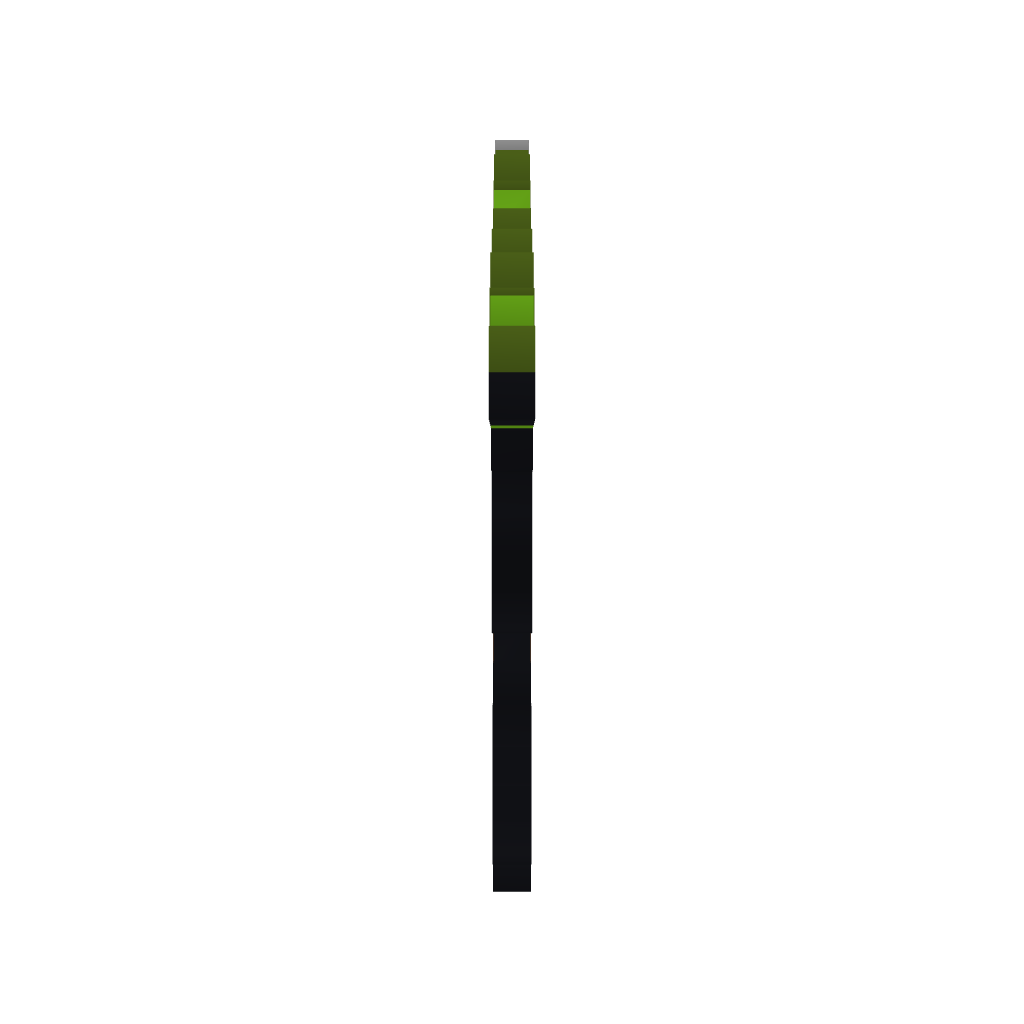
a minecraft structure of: Link Pixel art